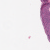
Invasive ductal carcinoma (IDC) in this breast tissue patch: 0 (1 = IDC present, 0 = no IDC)